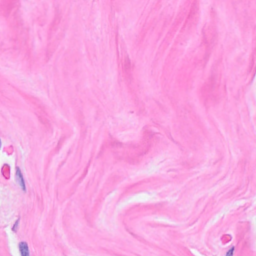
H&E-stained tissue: Breast